Question: I created a portlet with workflow on liferay portal CE 6.2.0 and added single approver workflow to it after deployment. It works successfully and i can view notification, assign to someone and approve it or reject. But when I click on view button it says "asset not found"

---
I couldn't figure out what I missed. I have the following in my code.
In LocalServiceImpl
'''
assetEntryLocalService.updateEntry(userId, timesheet.getGroupId(),
date, date, Timesheet.class.getName(),
timesheet.getPrimaryKey(), timesheet.getUuid(), 0,
serviceContext.getAssetCategoryIds(),
serviceContext.getAssetTagNames(), true, null, null, null,
null, ContentTypes.TEXT_HTML, timesheet.getProject(),
timesheet.getTaskType(), timesheet.getProject() + " : "
+ timesheet.getTaskType(), null, 0, 0, 0, false);
'''
In AssetRenderer
'''
public String render(RenderRequest request, RenderResponse response,
String template) throws Exception {
if (template.equals("full_content")) {
request.setAttribute("TIMESHEET_ENTRY", _timesheet);
return "/html/" + template + ".jsp";
} else {
return null;
}
}
'''
In AssetRendererFactory
'''
public AssetRenderer getAssetRenderer(long classPK, int type)
throws PortalException, SystemException {
Timesheet timesheet = TimesheetLocalServiceUtil.getTimesheet(classPK);
return new TimesheetAssetRenderer(timesheet);
}
'''
Is there anything wrong in what I am doing?
I had added the following in my portlet.xml
'''
<asset-renderer-factory>com.timesheet.asset.TimesheetAssetRendererFactory</asset-renderer-factory>
'''
Is it some other function that i need to override?
I found that the error is thrown from liferay-portal / portal-web / docroot / html / portlet / asset_publisher / view_content.jsp at the below given code point
'''
if (!assetEntry.isVisible() &&
(assetRenderer.getAssetRendererType() == AssetRendererFactory.TYPE_LATEST_APPROVED)) {
throw new NoSuchModelException();
}
'''
Here I could find that even if I set visible to true in my updateEntry method call, it is being set to false. I dont know what to do for this. Where is the problem happening?
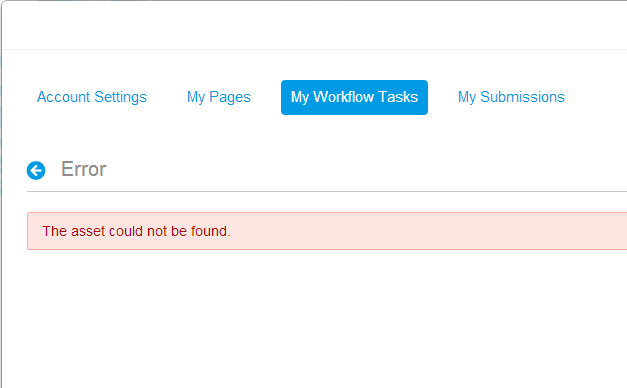
Answer: (porting my comment as an Answer:)
AssetEntry belongs to the Liferay's architecture that uses the Service builder ORM implementation. If you open the Liferay source and search for any [SOME_MODEL_CLASS]LocalServiceImpl Class, you can see the update-type functions are following this pattern:
'''
SOME_MODEL_CLASS obj = sOME_MODEL_CLASSPersistence.findByPrimaryKey(longId);
obj.setSomeProperty(someValue);
sOME_MODEL_CLASSPersistence.update(obj, false);
'''
Notice that in the end, they are calling the persistence.update, which will eventually store that change in your database.
As a rule, when updating a Liferay Object's value, make sure to call SOME_MODEL_CLASSLocalServiceUtil.update() function. For Example, in the following code, I'm trying to update a user's Facebook id:
'''
Contact cnt = user.getContact();
cnt.setFacebookSn(facebookId);
ContactLocalServiceUtil.updateContact(cnt);
UserLocalServiceUtil.updateUser(user);
'''